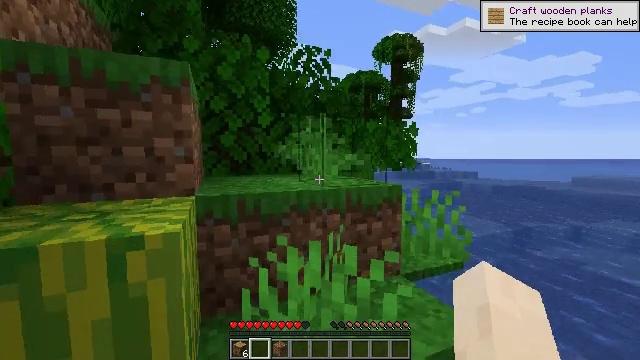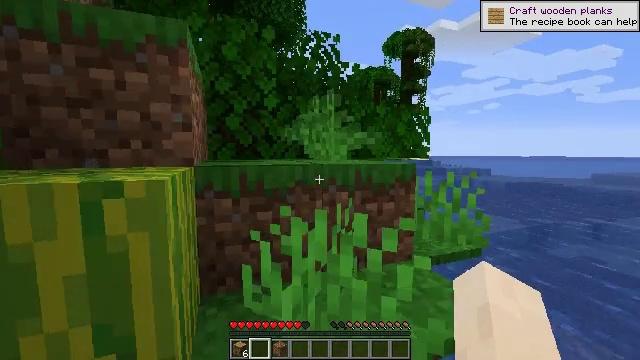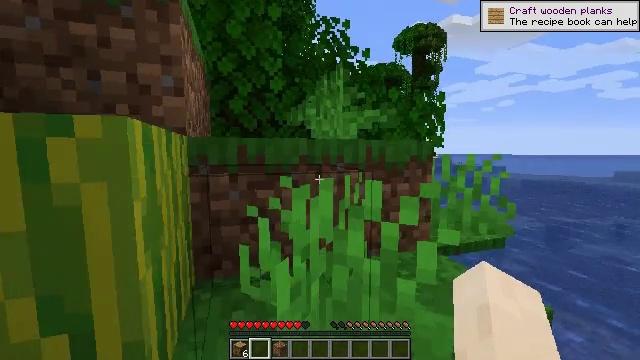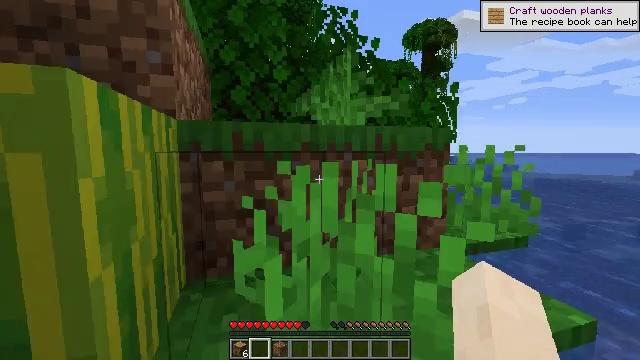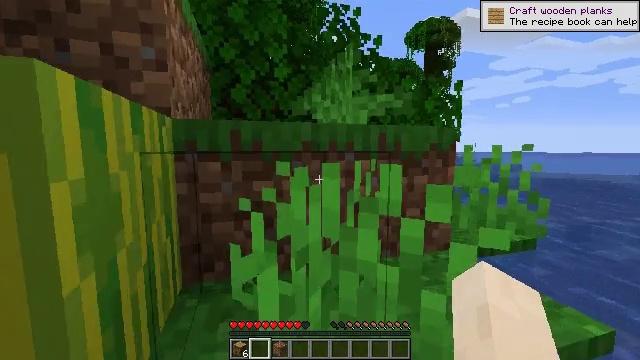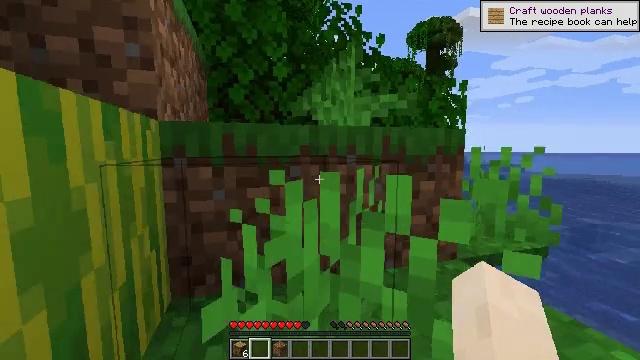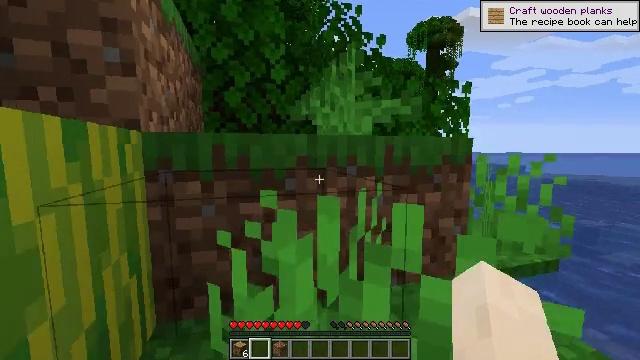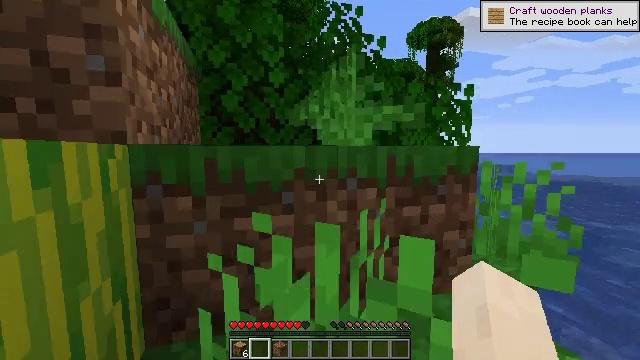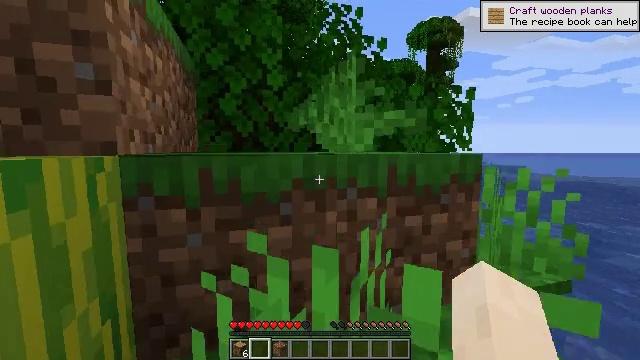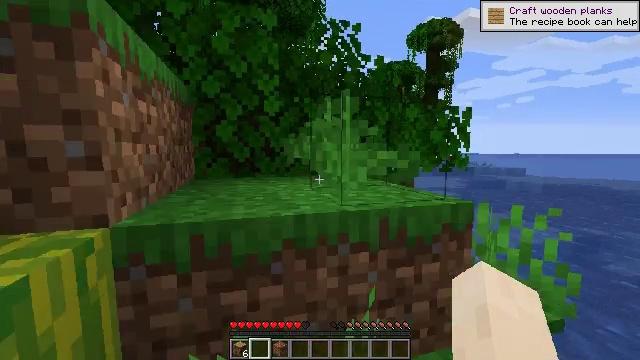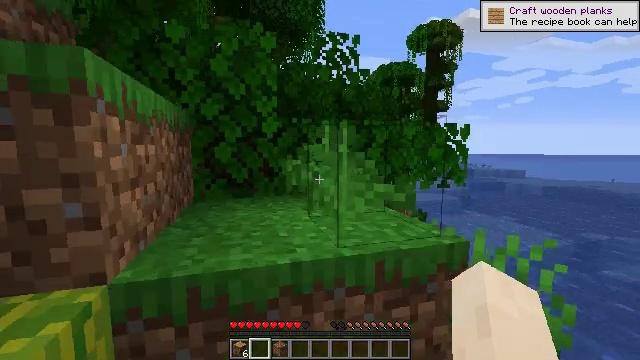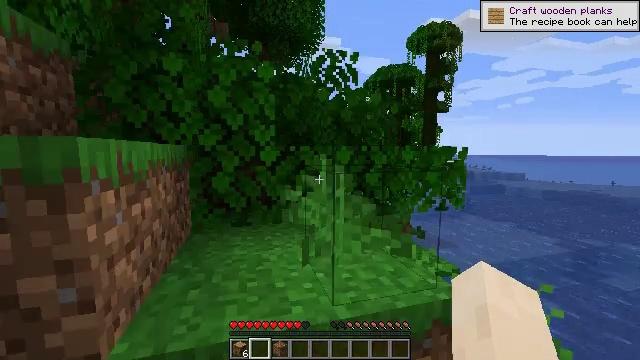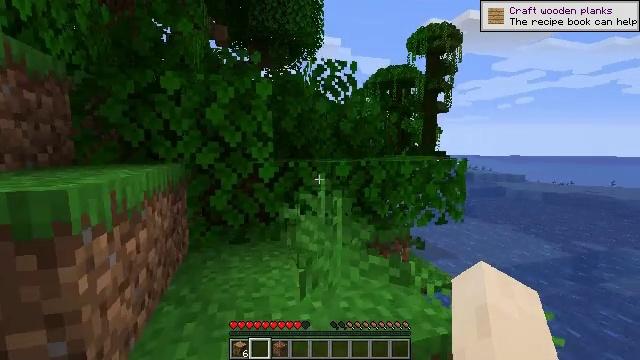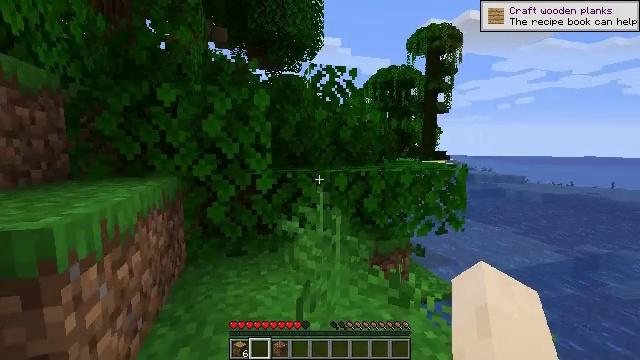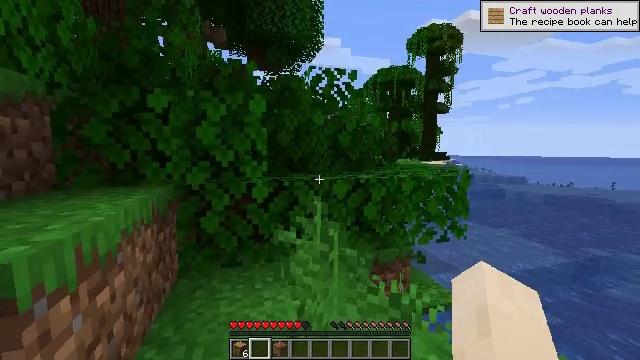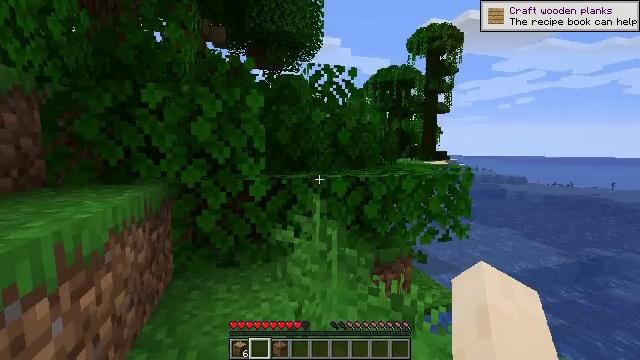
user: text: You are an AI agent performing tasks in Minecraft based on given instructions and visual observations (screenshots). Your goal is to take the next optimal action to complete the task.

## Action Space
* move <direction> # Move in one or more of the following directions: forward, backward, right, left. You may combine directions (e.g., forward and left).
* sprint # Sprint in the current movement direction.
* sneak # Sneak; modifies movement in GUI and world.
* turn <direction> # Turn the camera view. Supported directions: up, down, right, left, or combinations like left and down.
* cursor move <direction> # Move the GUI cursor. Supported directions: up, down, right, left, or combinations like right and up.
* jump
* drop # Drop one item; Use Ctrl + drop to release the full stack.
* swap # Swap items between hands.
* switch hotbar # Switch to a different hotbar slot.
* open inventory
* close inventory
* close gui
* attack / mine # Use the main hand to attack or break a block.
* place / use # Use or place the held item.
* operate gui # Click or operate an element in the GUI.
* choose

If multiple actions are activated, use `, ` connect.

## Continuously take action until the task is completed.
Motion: motion action
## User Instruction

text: Destroy the tripwire to deactivate the trap.
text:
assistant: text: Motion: move forward, turn left, jump
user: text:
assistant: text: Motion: move forward, turn left, jump
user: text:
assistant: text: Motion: move forward, turn left, jump
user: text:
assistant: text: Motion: move forward, jump
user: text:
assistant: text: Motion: move forward, jump
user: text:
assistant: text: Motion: move forward, jump
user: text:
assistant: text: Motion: move forward, jump
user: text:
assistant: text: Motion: move forward, jump
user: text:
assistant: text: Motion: move forward, jump
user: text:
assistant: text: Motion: move forward, jump
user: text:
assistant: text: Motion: move forward, jump
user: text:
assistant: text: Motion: move forward, jump
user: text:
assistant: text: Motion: move forward, jump
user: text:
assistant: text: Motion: move forward, jump
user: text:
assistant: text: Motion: move forward
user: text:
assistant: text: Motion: move forward
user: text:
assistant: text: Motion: move forward
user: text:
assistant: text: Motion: move forward
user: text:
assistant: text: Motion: move forward, jump
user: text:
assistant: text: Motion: move forward, turn left, jump
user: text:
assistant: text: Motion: move forward, turn left, jump
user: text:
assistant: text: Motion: move forward, turn left, jump
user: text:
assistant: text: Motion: move forward, turn left
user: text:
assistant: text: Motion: move forward, turn left
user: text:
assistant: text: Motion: move forward
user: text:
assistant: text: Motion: move forward
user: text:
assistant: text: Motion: move forward
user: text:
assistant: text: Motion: move forward, turn left
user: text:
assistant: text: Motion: move forward, turn left
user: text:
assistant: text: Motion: move forward, turn left